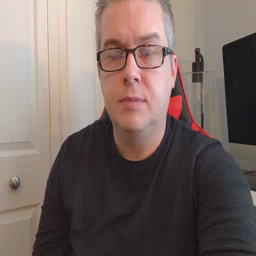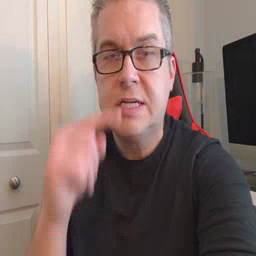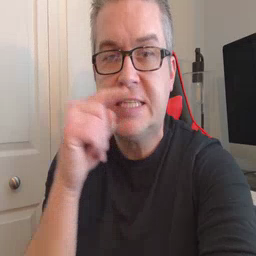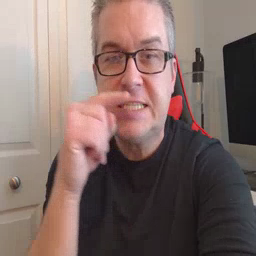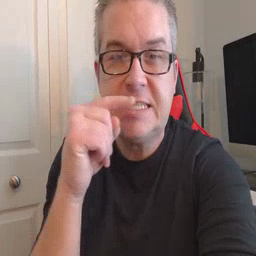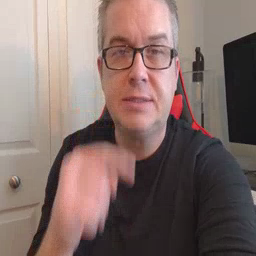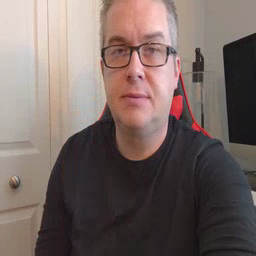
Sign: toothbrush